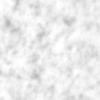
Label: no_change